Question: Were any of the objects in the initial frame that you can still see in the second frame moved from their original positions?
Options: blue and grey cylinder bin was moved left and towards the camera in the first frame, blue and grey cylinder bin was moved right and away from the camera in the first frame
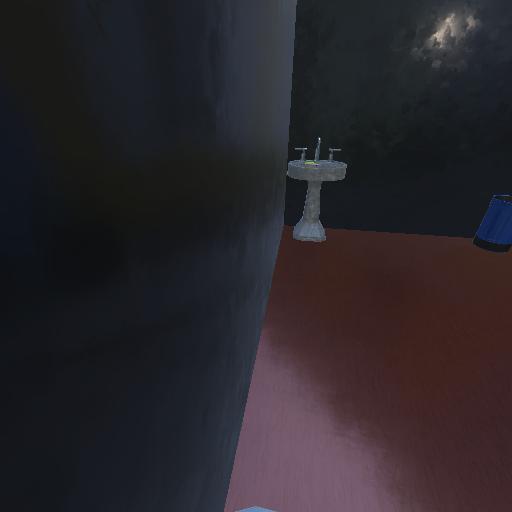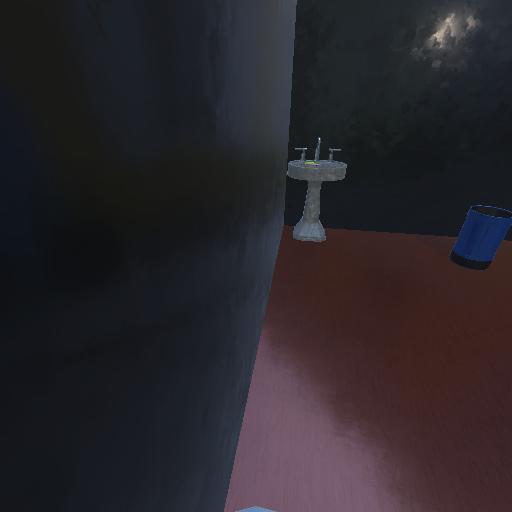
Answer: blue and grey cylinder bin was moved left and towards the camera in the first frame